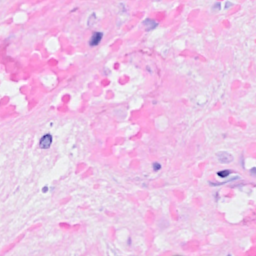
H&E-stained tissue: Breast